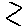
Label: zigzag